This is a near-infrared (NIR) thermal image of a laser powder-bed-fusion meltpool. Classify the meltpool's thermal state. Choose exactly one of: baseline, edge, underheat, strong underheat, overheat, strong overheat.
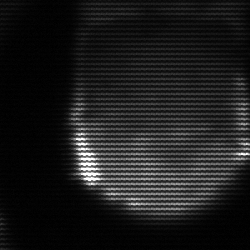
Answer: edge